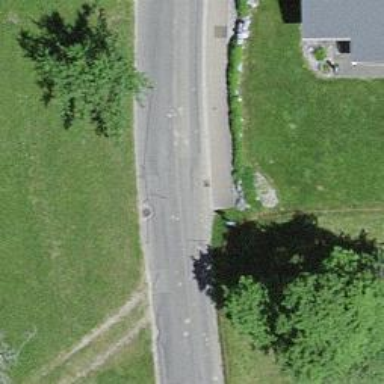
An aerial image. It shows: Unclassified road with asphalt surface.